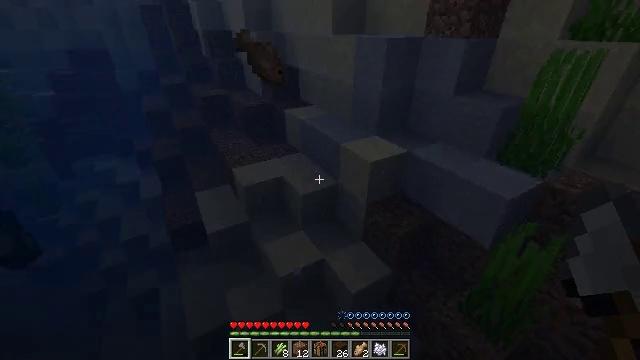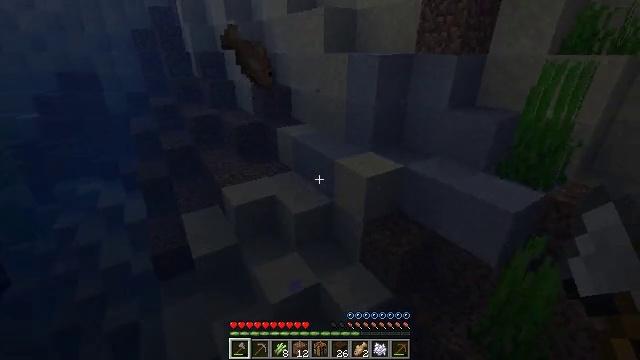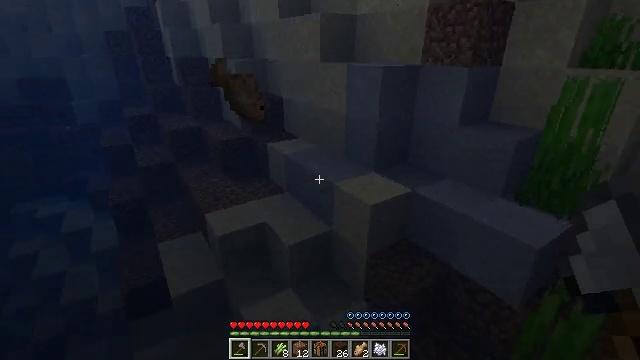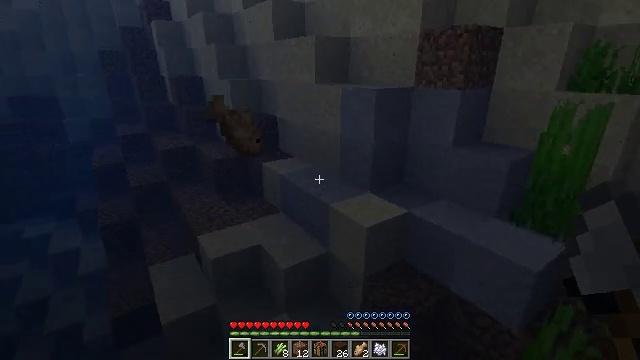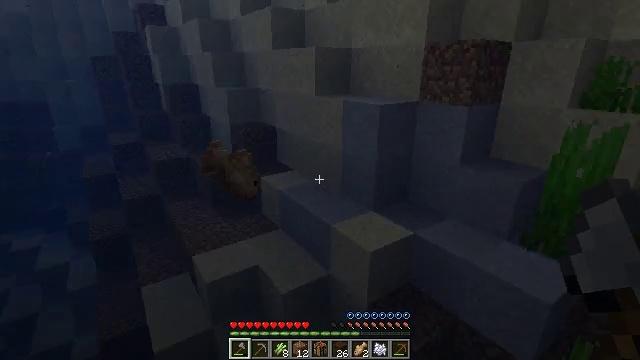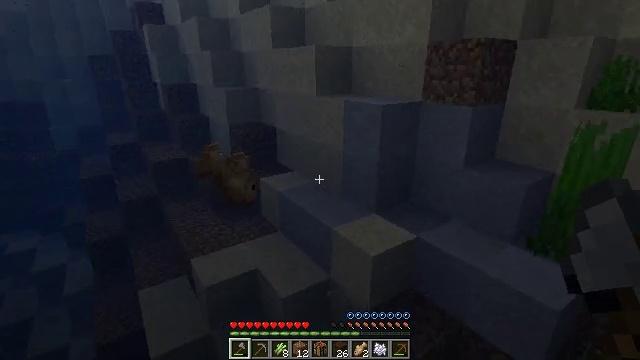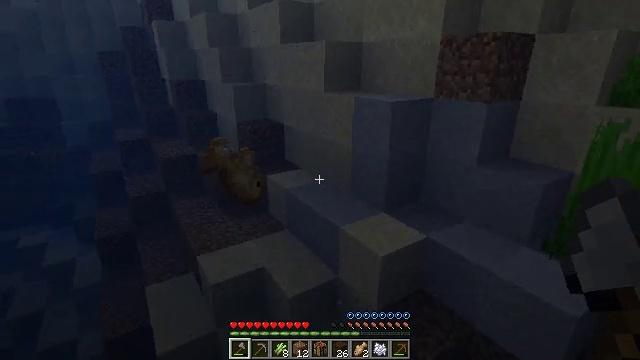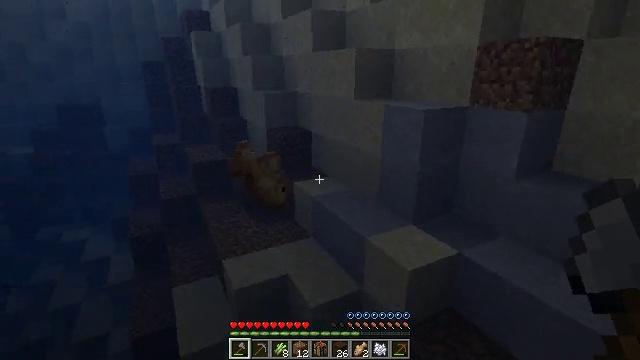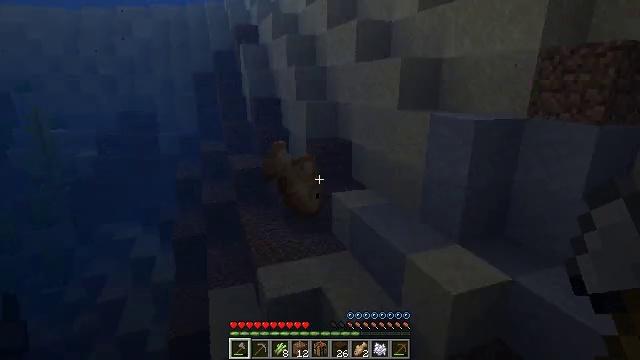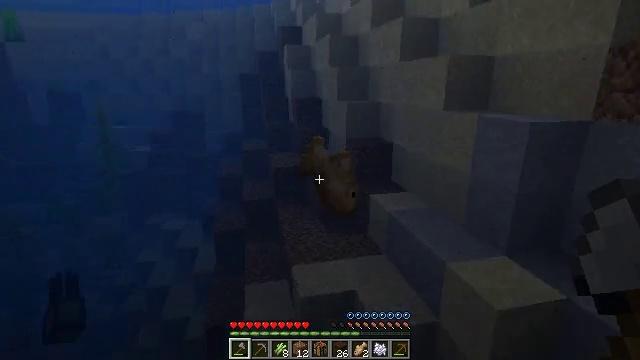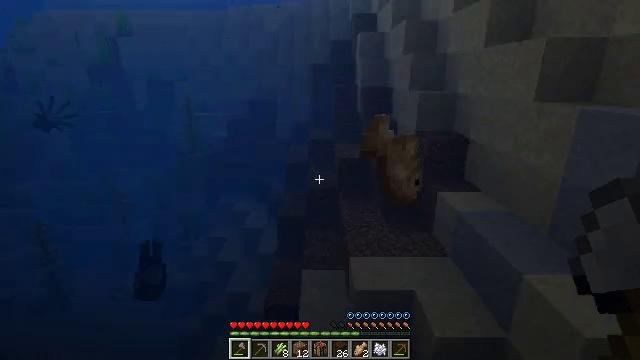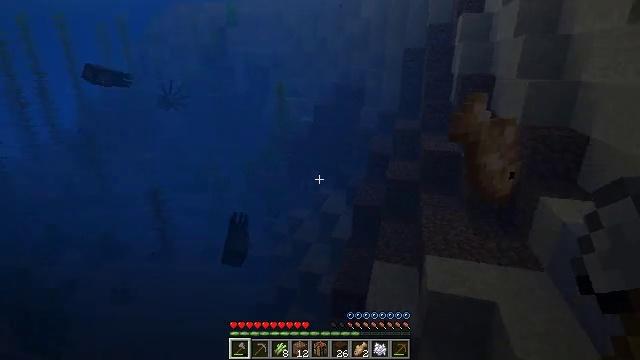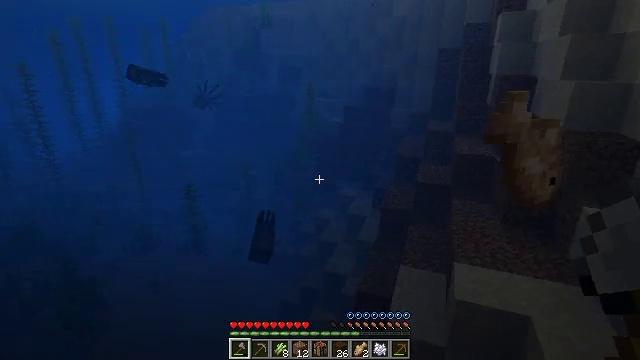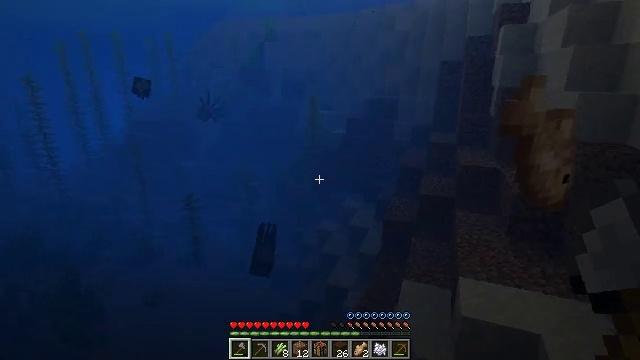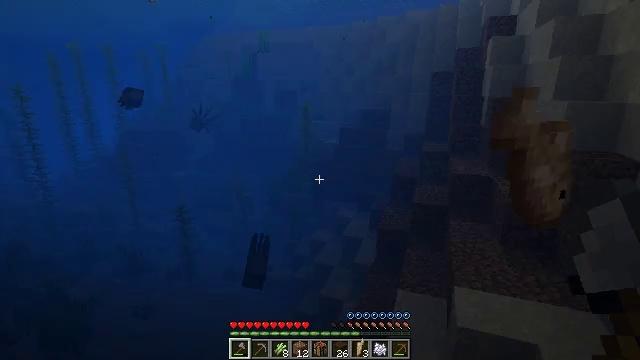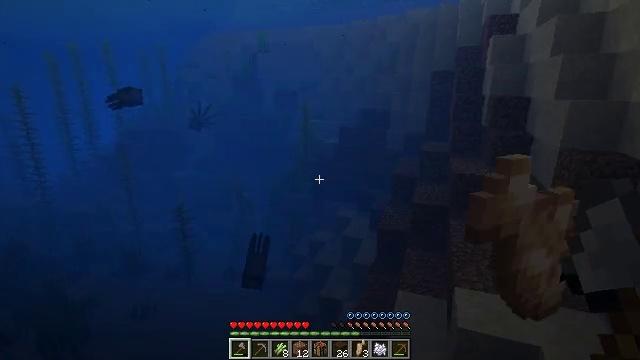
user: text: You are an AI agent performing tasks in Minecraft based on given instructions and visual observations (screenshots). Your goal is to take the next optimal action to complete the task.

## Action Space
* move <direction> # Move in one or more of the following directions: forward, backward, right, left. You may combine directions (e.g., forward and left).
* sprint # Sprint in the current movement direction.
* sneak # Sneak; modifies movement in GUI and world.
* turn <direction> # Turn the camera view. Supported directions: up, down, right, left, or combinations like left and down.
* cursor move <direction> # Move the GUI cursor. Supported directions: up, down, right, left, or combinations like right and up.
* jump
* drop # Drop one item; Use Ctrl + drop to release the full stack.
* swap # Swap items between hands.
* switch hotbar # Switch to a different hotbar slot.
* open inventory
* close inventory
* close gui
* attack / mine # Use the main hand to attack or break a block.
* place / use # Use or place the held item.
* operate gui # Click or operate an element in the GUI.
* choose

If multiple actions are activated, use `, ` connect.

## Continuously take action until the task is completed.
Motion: motion action
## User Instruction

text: Catch and kill the tropical fish.
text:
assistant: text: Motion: turn right and up
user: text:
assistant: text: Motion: turn right and up
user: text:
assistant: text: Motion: move forward, turn right and up
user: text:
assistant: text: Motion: move forward
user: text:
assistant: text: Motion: move forward
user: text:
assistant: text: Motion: move forward, turn left
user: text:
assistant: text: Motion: move forward, turn left and up
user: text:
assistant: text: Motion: move forward, turn left and up
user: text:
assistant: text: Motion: turn left
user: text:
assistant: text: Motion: turn left and down
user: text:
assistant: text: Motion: turn left and down
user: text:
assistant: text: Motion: move forward, turn left
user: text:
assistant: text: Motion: move forward, turn up
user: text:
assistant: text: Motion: move forward, turn right and up
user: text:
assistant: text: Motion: move forward
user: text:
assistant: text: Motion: move forward
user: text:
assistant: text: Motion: move forward
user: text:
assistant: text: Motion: no_op
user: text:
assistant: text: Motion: turn down
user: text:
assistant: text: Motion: no_op
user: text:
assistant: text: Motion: turn left
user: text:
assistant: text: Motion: turn left
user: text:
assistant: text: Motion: turn left
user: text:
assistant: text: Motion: turn left and down
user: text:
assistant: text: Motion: turn left and down
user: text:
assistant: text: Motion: turn right and down
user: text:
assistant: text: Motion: turn right and down
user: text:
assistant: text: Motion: turn right and down
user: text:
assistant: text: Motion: turn right
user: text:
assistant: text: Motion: no_op